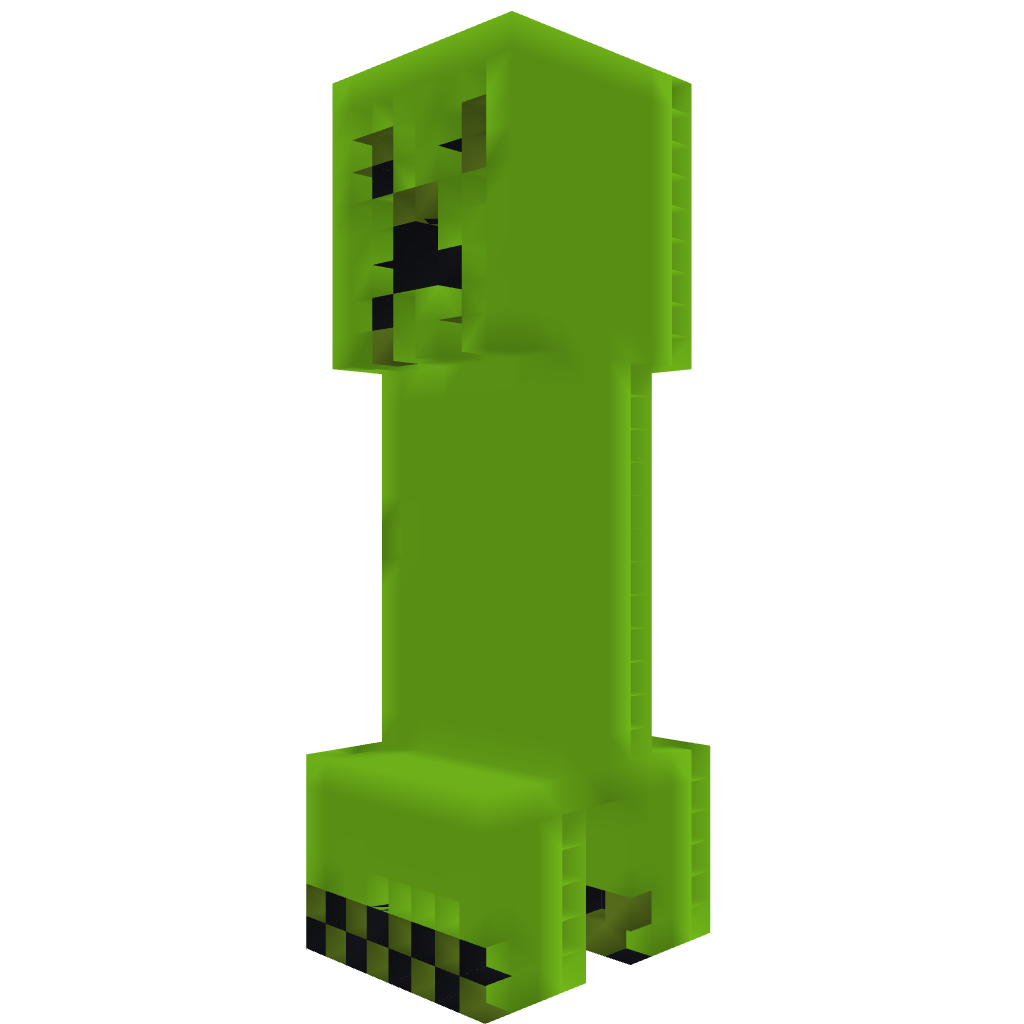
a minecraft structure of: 3D Creeper